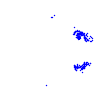
Particle: proton